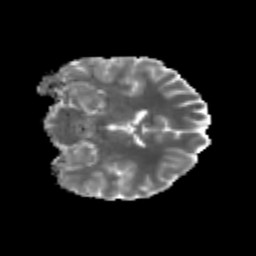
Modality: MD
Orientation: coronal
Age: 19
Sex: male
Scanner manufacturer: siemens
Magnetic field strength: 3 T
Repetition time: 3.5 s
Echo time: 0.125 s